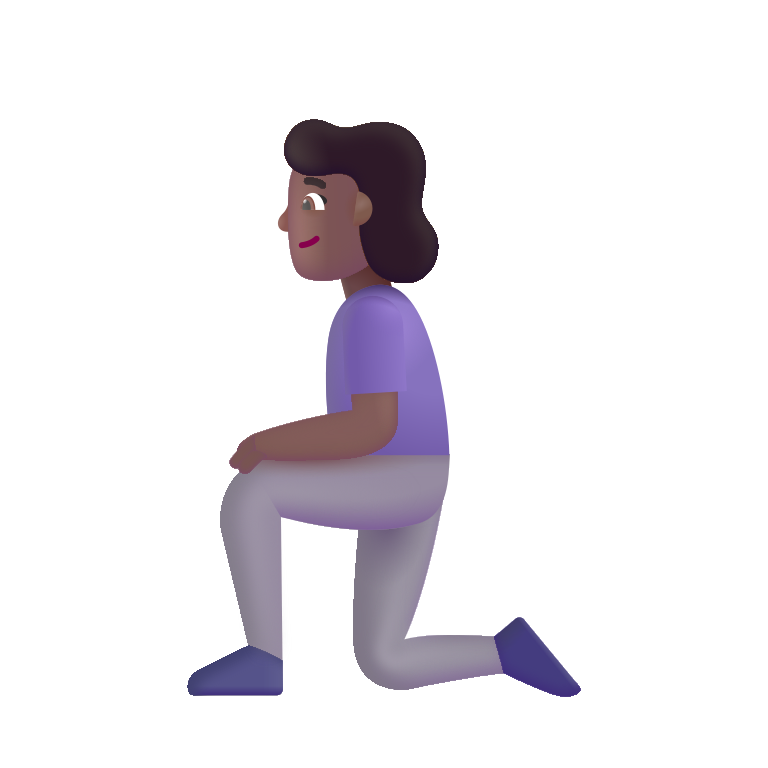
woman kneeling color  dark